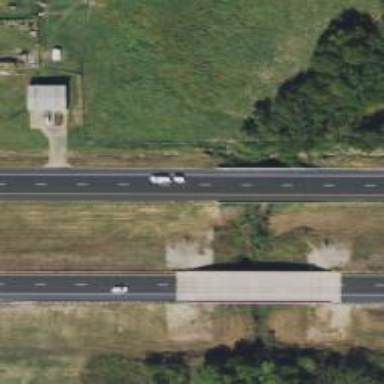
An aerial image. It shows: Asphalt bridge that is part of trunk highway with expressway features.